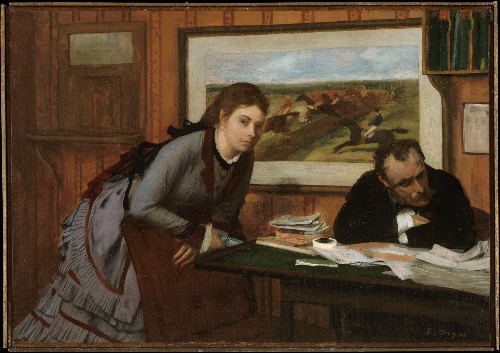
Title: Sulking
Artist: Edgar Degas
Artist bio: French, Paris 1834–1917 Paris
Date: ca. 1870
Object type: Painting
Classification: Paintings
Medium: Oil on canvas
Dimensions: 12 3/4 x 18 1/4 in. (32.4 x 46.4 cm)
Department: European Paintings
Credit line: H. O. Havemeyer Collection, Bequest of Mrs. H. O. Havemeyer, 1929
Accession year: 1929
Repository: Metropolitan Museum of Art, New York, NY
Tags: Men|Women|Reading|Interiors